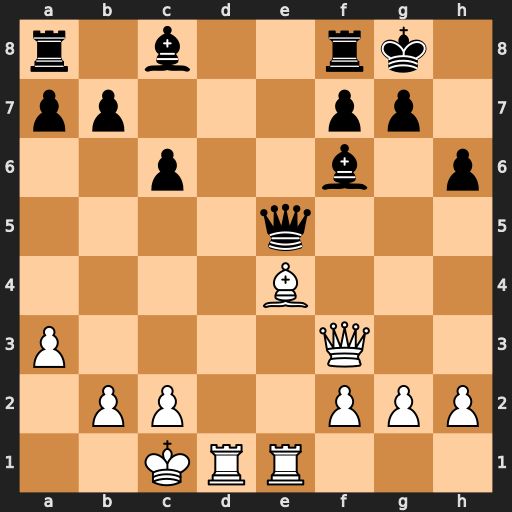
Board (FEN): r1b2rk1/pp3pp1/2p2b1p/4q3/4B3/P4Q2/1PP2PPP/2KRR3
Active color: w
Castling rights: -
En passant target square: -
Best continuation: Bh7+ Kxh7 Rxe5 Bxe5 Qe4+ Kh8 Qxe5